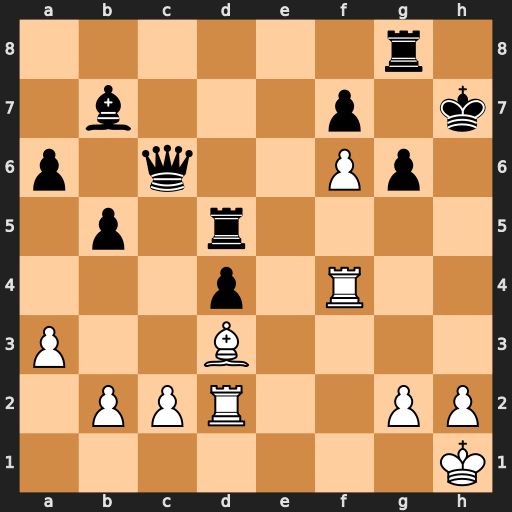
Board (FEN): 6r1/1b3p1k/p1q2Pp1/1p1r4/3p1R2/P2B4/1PPR2PP/7K
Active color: w
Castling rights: -
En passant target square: -
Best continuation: Rh4+ Rh5 Rxh5#